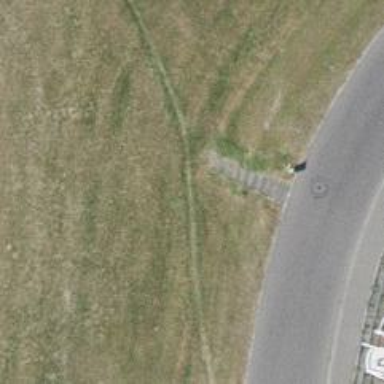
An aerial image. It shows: Set of steps on the road.